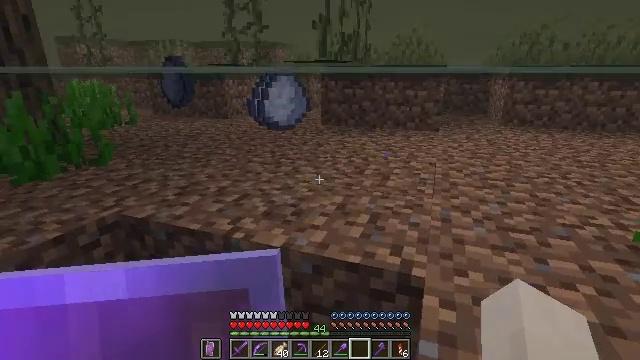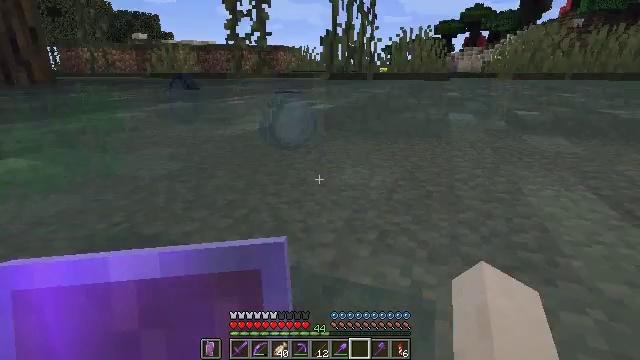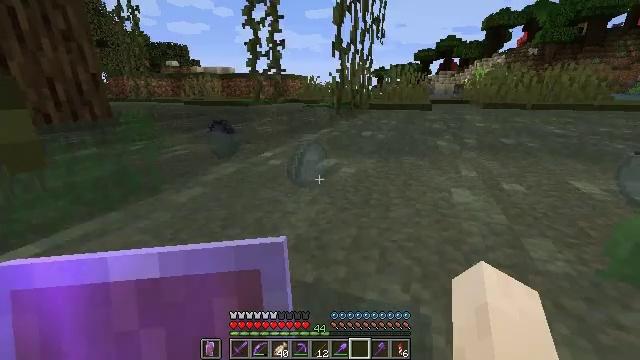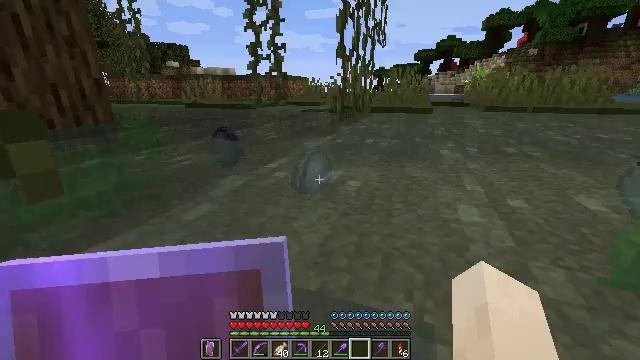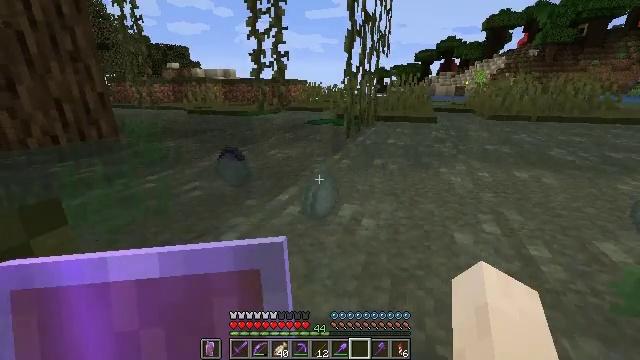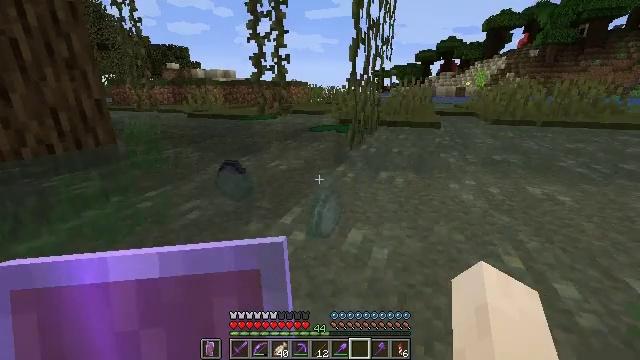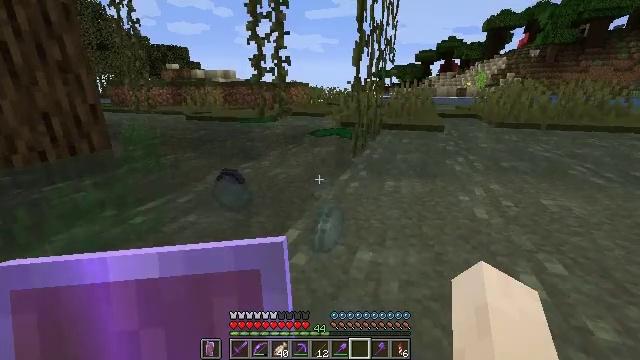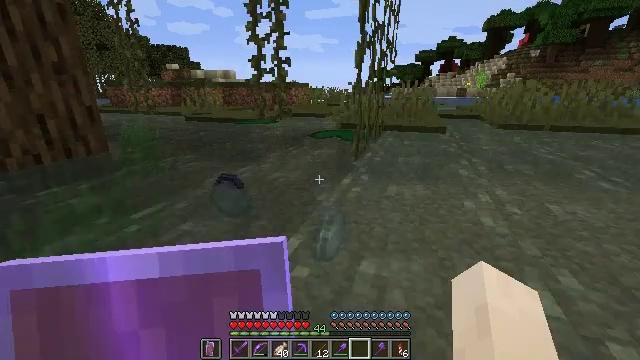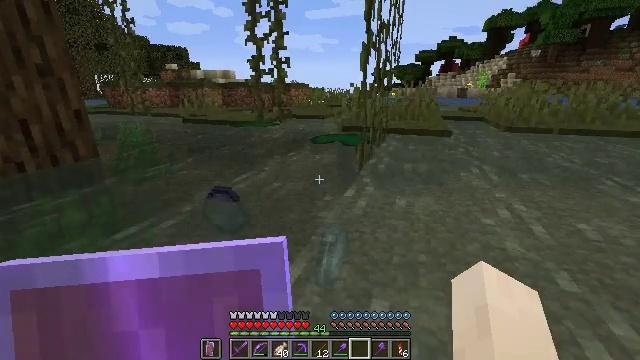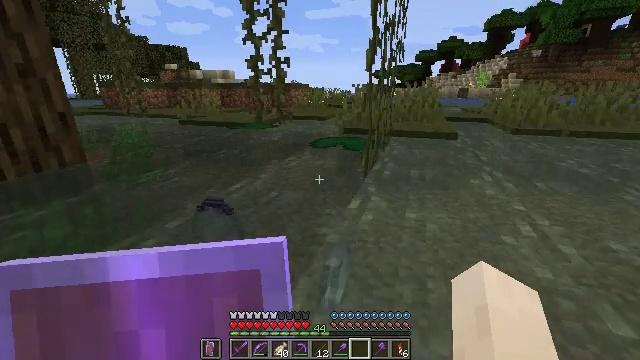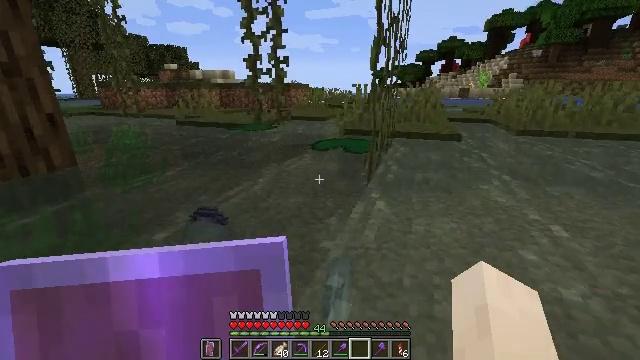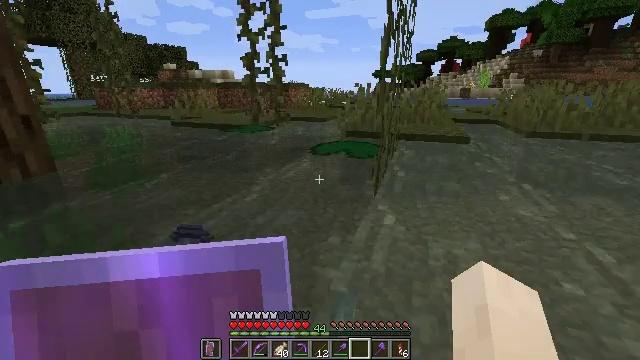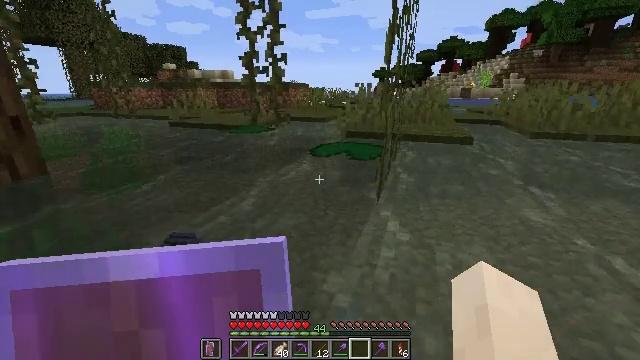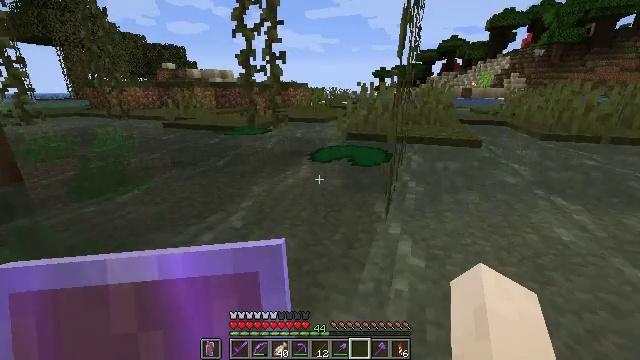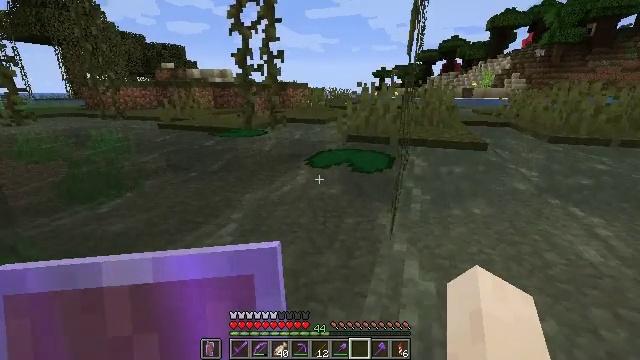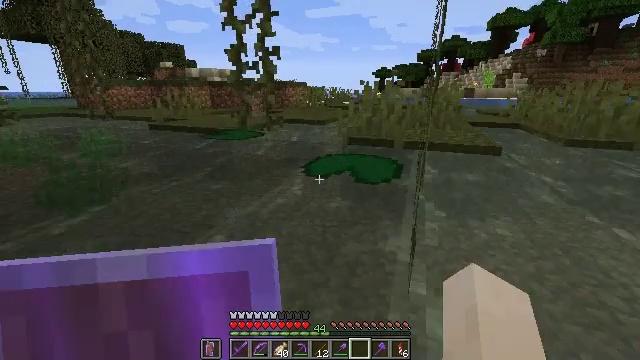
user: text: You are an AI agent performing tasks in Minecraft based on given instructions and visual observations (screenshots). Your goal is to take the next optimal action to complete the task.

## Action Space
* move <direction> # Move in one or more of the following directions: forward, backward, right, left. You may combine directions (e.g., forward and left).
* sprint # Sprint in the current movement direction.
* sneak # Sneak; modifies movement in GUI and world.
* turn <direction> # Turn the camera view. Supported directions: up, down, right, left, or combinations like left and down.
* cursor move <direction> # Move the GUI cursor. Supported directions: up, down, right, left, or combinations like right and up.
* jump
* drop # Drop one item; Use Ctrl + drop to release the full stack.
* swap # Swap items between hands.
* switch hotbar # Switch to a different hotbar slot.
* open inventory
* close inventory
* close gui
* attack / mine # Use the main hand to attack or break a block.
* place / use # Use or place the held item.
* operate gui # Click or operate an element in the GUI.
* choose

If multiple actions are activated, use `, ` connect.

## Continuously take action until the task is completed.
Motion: motion action
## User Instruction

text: Mine the clay from the riverbed.
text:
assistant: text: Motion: move forward, jump
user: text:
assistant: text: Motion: move forward, jump
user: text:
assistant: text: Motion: move forward, jump
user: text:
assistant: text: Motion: move forward
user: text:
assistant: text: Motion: move forward
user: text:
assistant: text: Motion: move forward
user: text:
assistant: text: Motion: move forward
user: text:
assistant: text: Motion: move forward
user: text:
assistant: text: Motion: move forward
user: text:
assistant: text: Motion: move forward
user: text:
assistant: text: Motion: move forward
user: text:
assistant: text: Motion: move forward
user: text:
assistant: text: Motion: move forward
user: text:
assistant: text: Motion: move forward
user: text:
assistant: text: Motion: move forward
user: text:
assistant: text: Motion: move forward
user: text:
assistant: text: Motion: move forward
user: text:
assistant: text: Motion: move forward, turn right
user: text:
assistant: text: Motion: move forward, turn right and up
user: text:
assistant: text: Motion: move forward, turn right and up
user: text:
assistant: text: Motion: move forward, turn right and up
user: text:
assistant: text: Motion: move forward and move right, turn right and up
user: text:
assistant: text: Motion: move forward and move right
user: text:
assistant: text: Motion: move forward and move right
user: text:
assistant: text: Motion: move forward and move right
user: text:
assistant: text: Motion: move forward
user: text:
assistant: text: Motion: move forward
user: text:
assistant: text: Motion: move forward
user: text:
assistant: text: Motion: move forward, turn left
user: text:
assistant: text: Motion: move forward, turn left and down